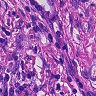
Metastatic tissue present: yes